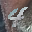
Label: 4